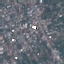
Land use / land cover: Residential